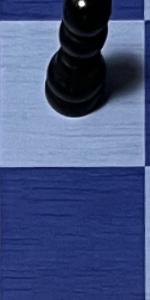
Label: Empty